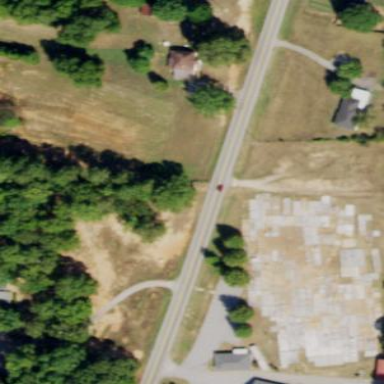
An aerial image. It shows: Cemetery.